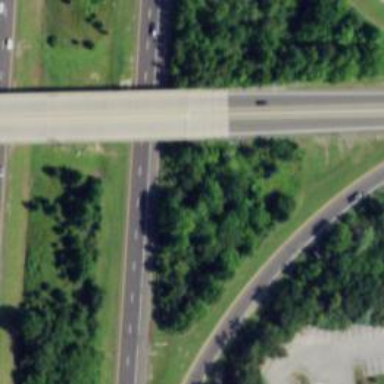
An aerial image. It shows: There is bridge over motorway link with trumpet junction.